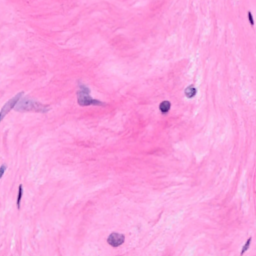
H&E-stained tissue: Breast